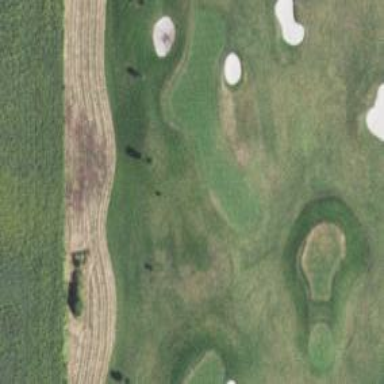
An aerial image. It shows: Picturesque green golfing area with grass land use.